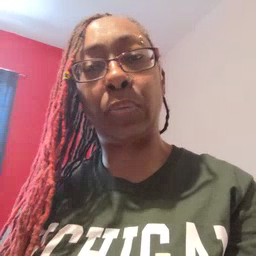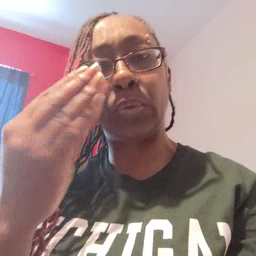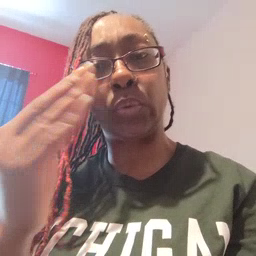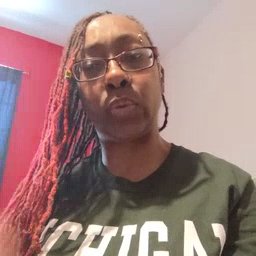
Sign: blue